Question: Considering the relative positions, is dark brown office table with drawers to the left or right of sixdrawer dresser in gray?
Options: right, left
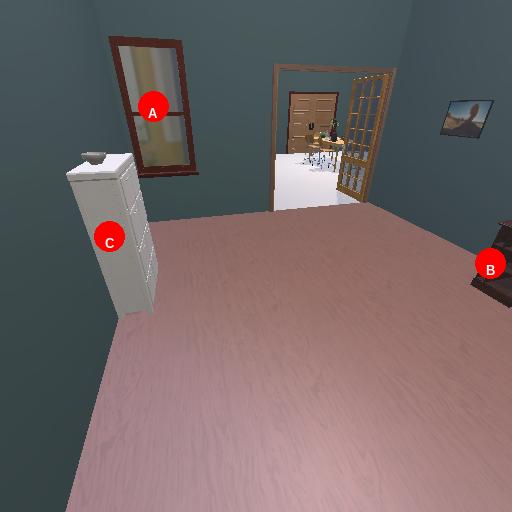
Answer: right